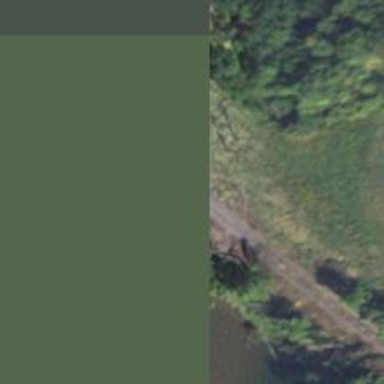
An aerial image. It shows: Railway track.